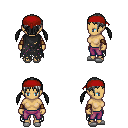
a pixel art fantasy rpg character, female body template, human, tanned skin, black tattered cape, magenta pants, gray twin-tailed hairstyle, red bandana, leather bracers, white slippers, four views (front, back, left, right), 2x2 character sprite sheet, small pixel art, hard edges, no anti-aliasing